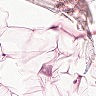
Metastatic tissue present: no